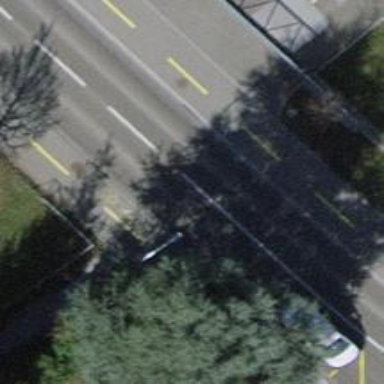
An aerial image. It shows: Double cycle barrier.